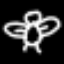
Label: angel